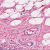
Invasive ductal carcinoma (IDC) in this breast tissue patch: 0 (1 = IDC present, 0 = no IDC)